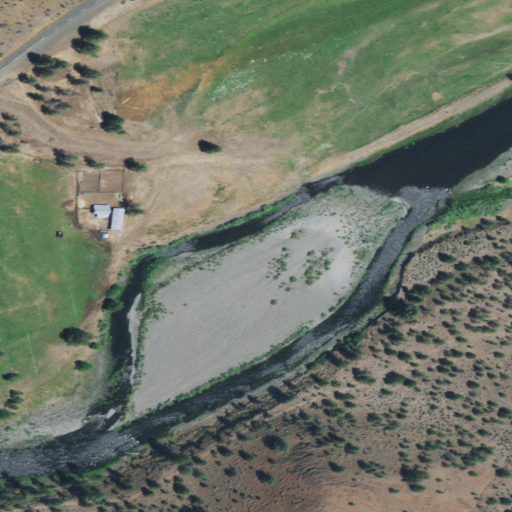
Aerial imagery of valley in Oregon named Portuguese Canyon containing shrub, open water, cultivated crops, open development, evergreen forest, and grassland